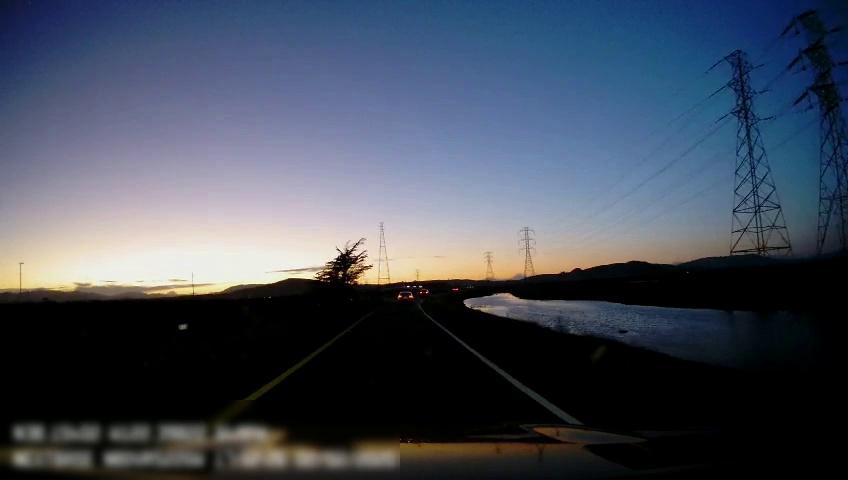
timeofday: Dusk/Dawn/Twilight
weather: Sunny
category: Drivable Space
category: Vehicles | Car
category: Lanes | Current Lane
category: Lanes | Current Lane